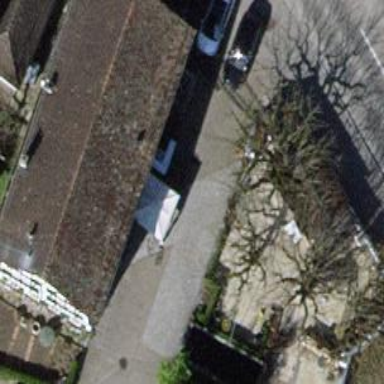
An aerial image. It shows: Restaurant.